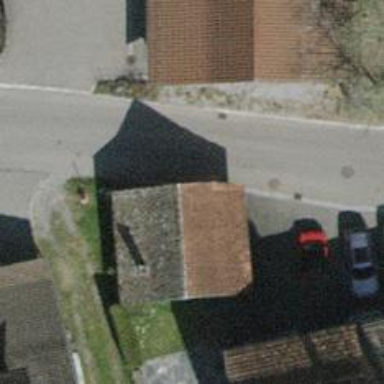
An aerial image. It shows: Post box is visible.